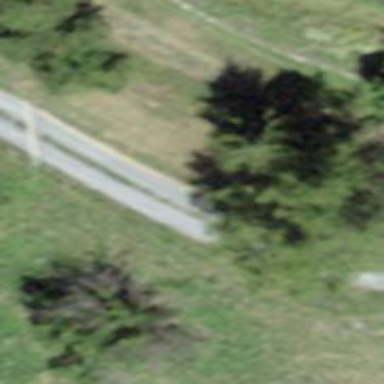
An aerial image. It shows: Track road with grade3 tracktype.